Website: walmart
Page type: cart
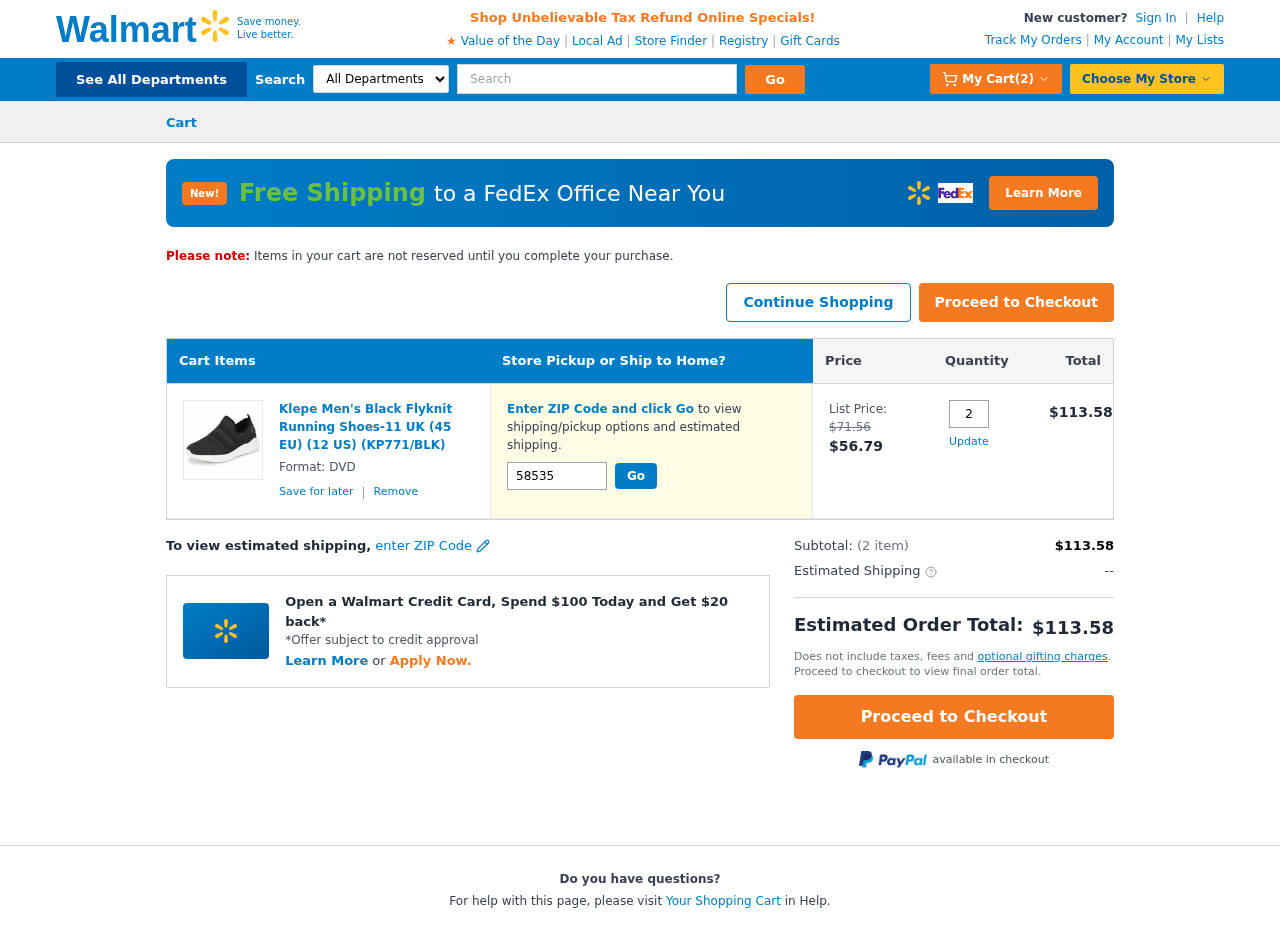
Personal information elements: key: PII_POSTCODE
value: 58535
Product elements: key: PRODUCT1_NAME
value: Klepe Men's Black Flyknit Running Shoes-11 UK (45 EU) (12 US) (KP771/BLK)
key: PRODUCT1_PRICE
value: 56.79
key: PRODUCT1_QUANTITY
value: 2
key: PRODUCT1_ORIGINAL_PRICE
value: $71.56
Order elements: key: ORDER_NUM_ITEMS
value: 2
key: ORDER_SUBTOTAL
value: $113.58
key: ORDER_TOTAL
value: $113.58
Search elements: key: HEADER_SEARCH
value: Search